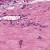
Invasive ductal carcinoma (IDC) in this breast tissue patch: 0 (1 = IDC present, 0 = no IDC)